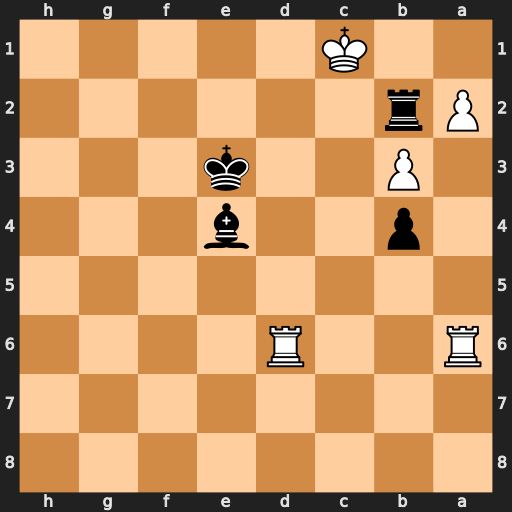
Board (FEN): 8/8/R2R4/8/1p2b3/1P2k3/Pr6/2K5
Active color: b
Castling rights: -
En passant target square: -
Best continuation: Rb1#